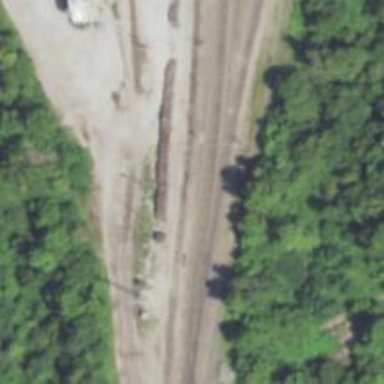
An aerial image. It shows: Railway signal.